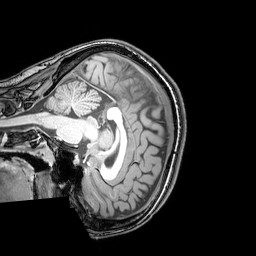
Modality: T1w
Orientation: sagittal
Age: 26
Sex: female
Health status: healthy
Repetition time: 0.081 s
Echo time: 0.037 s